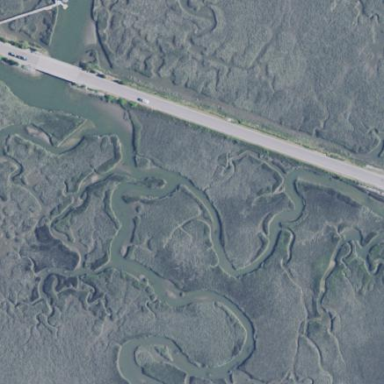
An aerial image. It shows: Tidal wetland characterized by saltmarsh vegetation.